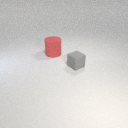
large red rubber cylinder behind small gray rubber cube